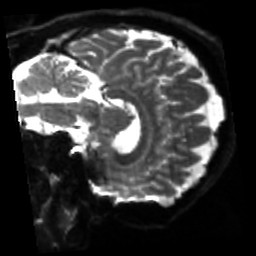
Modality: sbref
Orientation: sagittal
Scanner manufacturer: siemens
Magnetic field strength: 3 T
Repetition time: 4 s
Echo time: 0.0594 s